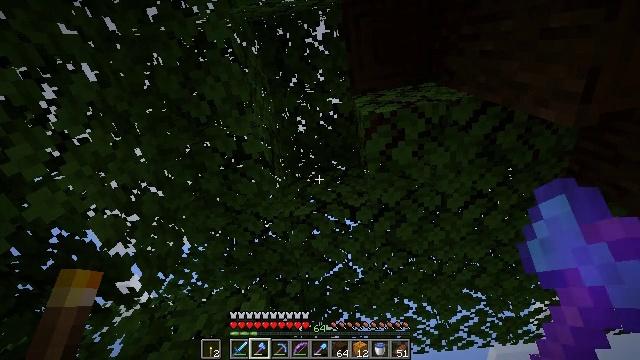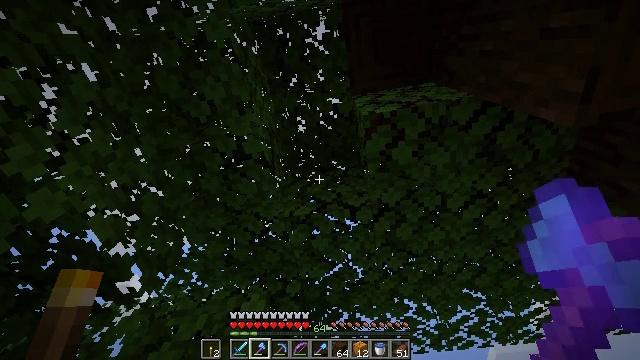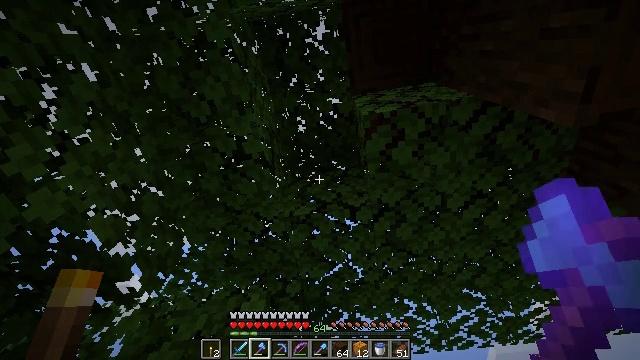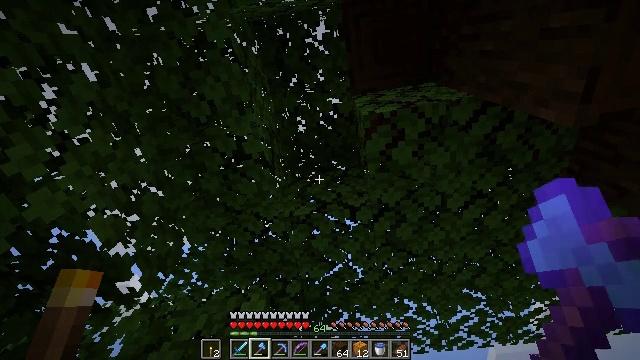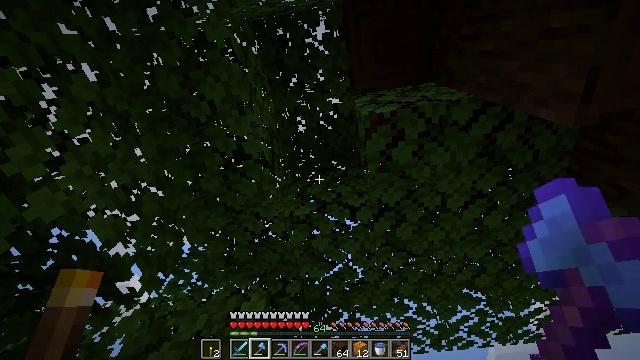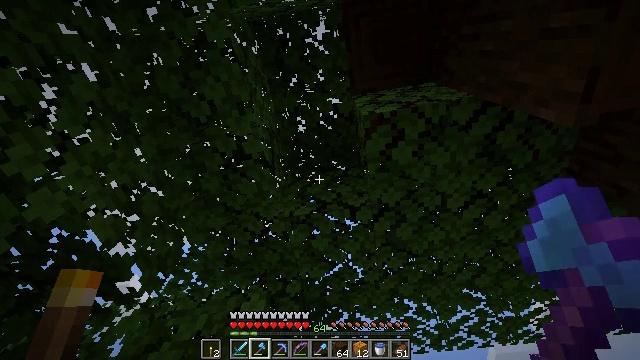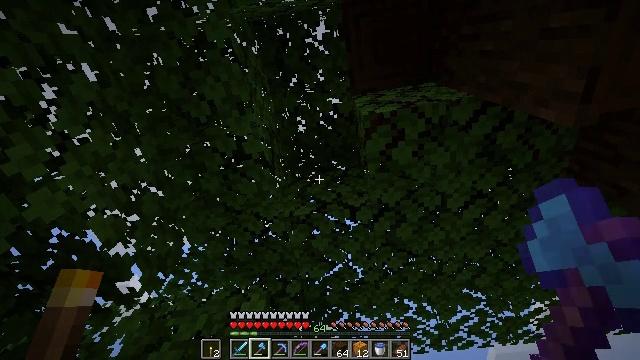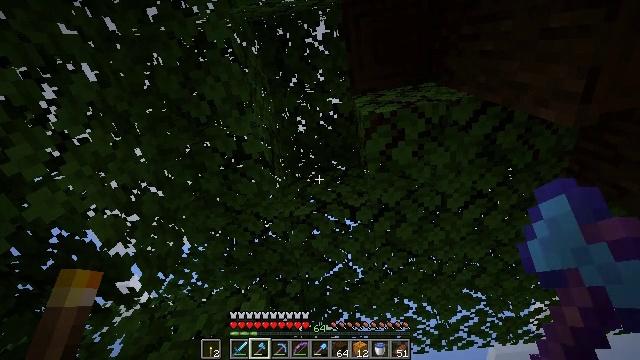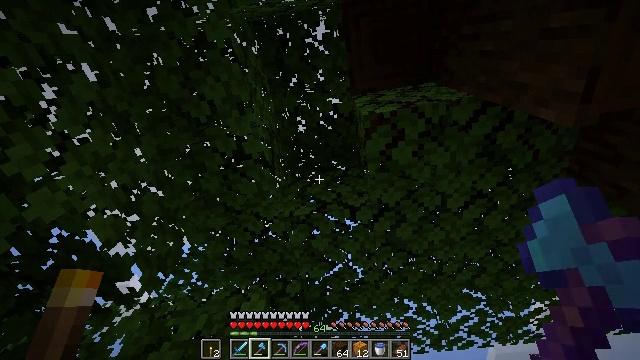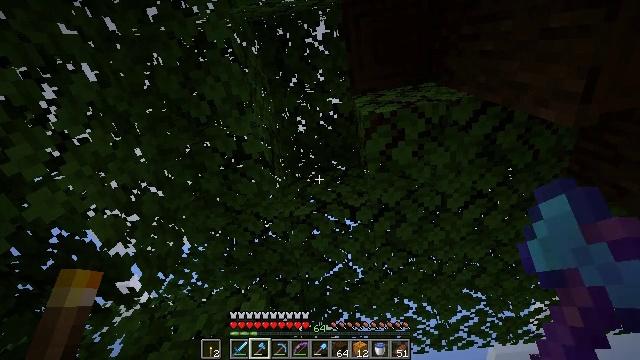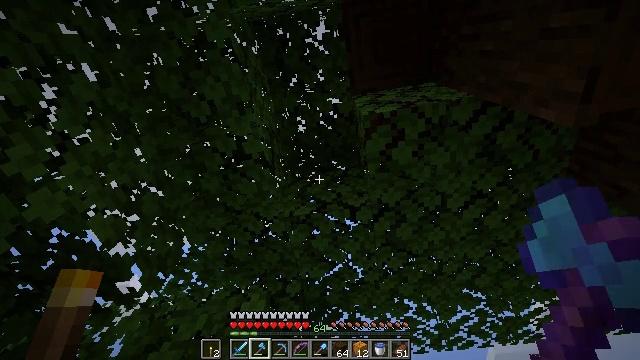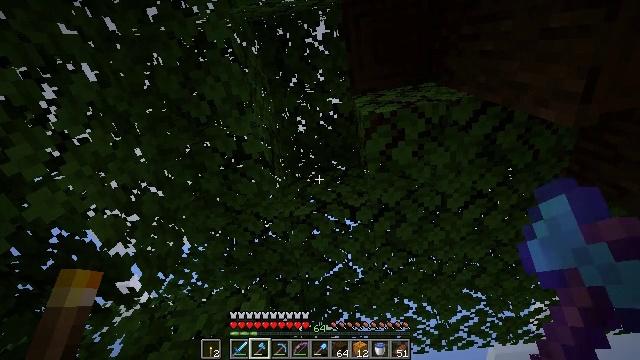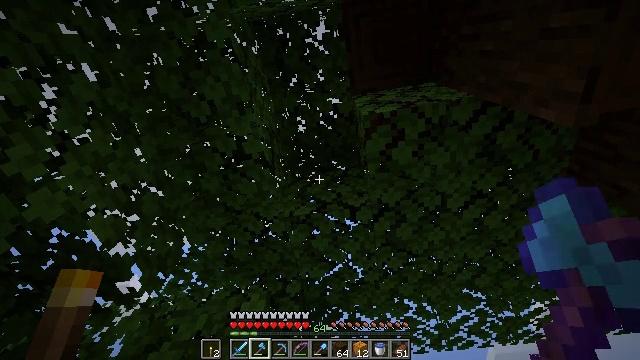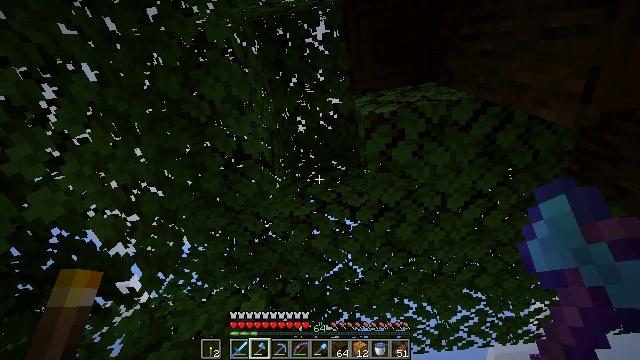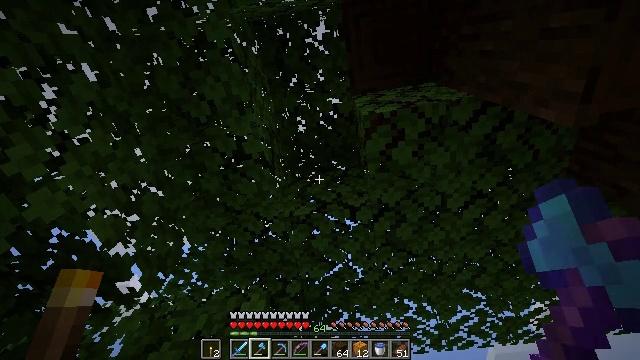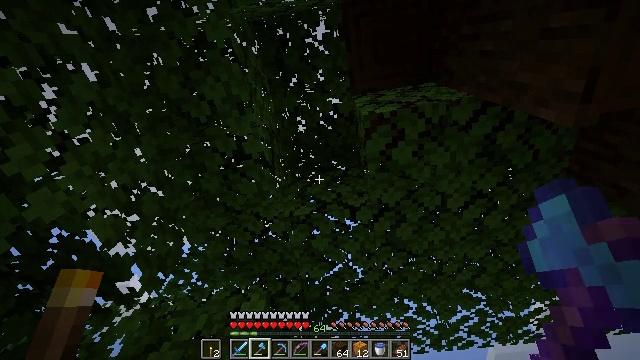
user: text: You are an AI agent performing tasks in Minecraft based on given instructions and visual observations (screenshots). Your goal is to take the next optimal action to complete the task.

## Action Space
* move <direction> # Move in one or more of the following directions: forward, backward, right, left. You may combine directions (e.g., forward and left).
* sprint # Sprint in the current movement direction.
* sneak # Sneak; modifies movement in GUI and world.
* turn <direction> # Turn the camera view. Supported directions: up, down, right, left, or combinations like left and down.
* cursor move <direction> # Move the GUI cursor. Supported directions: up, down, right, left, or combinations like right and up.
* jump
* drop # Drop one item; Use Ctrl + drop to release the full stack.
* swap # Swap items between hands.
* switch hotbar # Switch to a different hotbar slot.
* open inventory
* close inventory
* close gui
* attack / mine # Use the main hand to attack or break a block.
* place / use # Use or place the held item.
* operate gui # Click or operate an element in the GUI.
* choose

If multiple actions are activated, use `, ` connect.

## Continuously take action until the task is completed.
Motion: motion action
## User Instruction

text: Chop down the dark oak log.
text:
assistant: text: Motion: no_op
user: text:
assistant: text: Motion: no_op
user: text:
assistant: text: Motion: no_op
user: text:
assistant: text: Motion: no_op
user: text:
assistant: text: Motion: no_op
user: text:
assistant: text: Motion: no_op
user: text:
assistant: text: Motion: no_op
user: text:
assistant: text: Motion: no_op
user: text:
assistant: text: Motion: no_op
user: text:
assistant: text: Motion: no_op
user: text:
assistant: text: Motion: no_op
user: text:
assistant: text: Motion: no_op
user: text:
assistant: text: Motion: no_op
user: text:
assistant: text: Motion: no_op
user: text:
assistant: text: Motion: no_op
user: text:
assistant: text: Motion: turn left and up
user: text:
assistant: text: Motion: turn left and up
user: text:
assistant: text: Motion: turn right and up
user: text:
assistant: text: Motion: turn right and up
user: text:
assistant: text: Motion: turn right and up
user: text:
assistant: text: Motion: turn right and up
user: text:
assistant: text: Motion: turn right
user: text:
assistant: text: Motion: turn right
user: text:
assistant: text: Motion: turn right
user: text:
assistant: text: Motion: turn right and down
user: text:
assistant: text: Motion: turn right and down
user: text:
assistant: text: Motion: turn right and down
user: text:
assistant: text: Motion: no_op
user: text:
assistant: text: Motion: turn right
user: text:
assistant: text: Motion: turn right and down